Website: bh-photo
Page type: payment
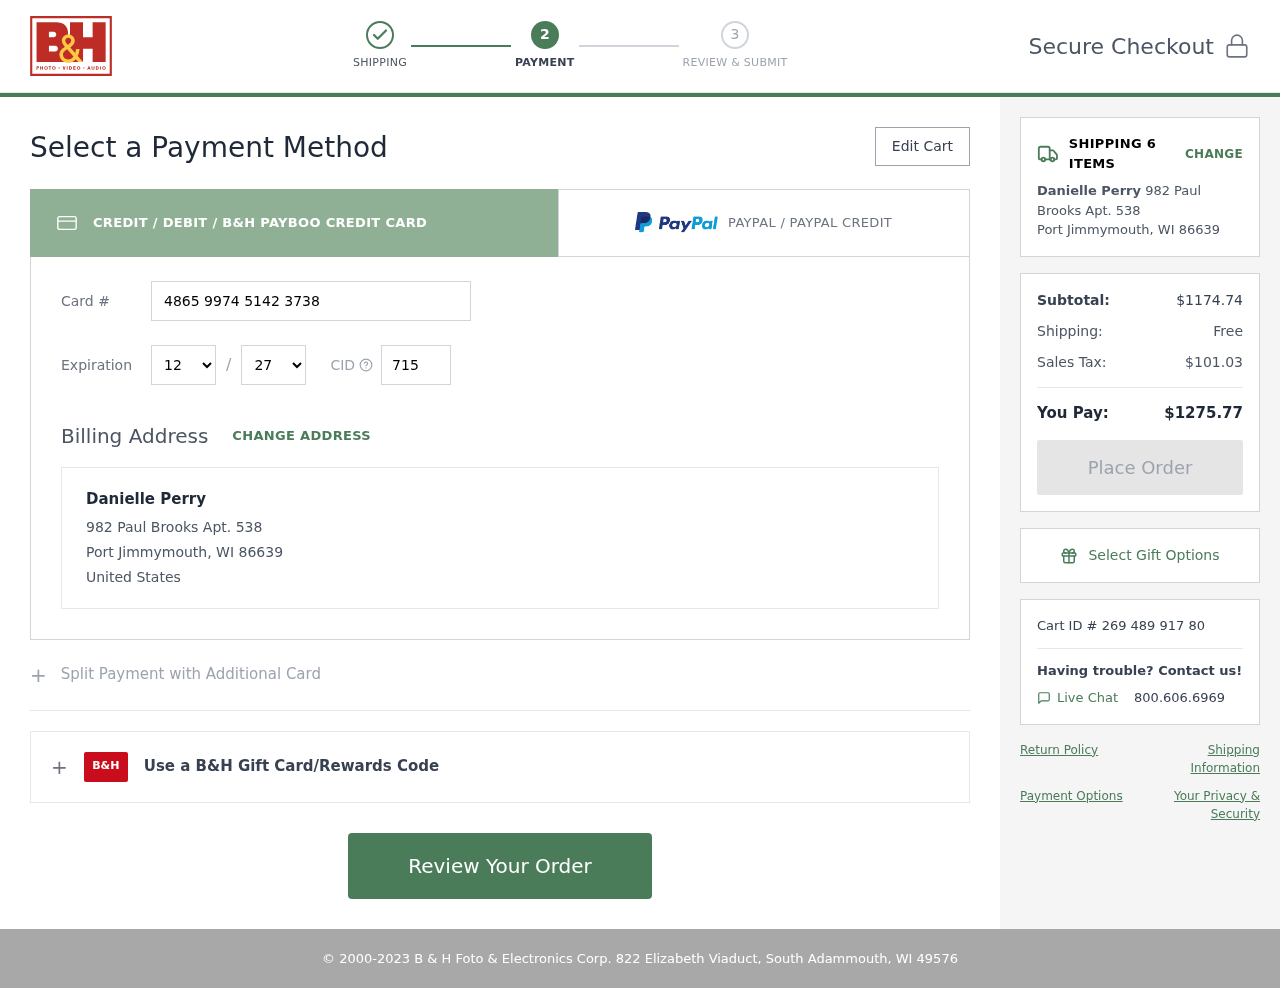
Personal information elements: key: PII_CARD_CVV
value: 715
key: PII_CARD_EXPIRY_MONTH
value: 12
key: PII_CARD_EXPIRY_YEAR
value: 27
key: PII_CARD_NUMBER
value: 4865 9974 5142 3738
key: PII_CITY_STATE_ZIP
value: Port Jimmymouth, WI 86639
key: PII_COUNTRY
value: United States
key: PII_FULLNAME
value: Danielle Perry
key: PII_STREET
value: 982 Paul Brooks Apt. 538
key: PII_FULLNAME2
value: Danielle Perry
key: PII_CITY
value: Port Jimmymouth
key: PII_STATE_ABBR
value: WI
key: PII_POSTCODE
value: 86639
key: PII_POSTCODE_FULL
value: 86639
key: PII_CITY_STATE
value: Port Jimmymouth, WI
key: PII_POSTCODE_NUMERIC
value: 86639
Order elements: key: ORDER_NUM_ITEMS
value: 6
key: ORDER_SUBTOTAL
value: $1174.74
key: ORDER_SHIPPING_COST
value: Free
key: ORDER_TAX
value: $101.03
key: ORDER_TOTAL
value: $1275.77
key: ORDER_ID
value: Cart ID # 269 489 917 80